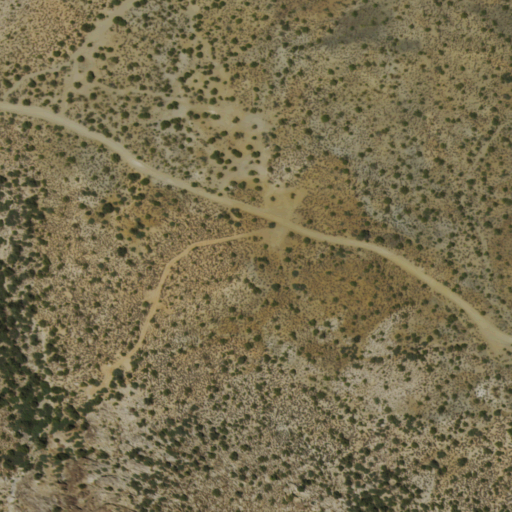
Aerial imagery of gap in Nevada named Christmas Tree Pass containing shrub and evergreen forest